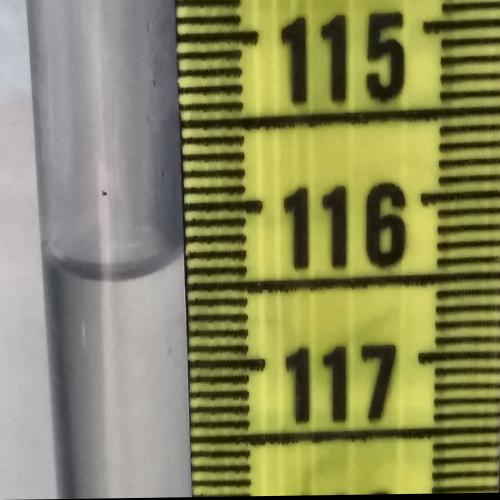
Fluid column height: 116.4 cm